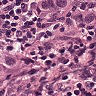
Metastatic tissue present: yes